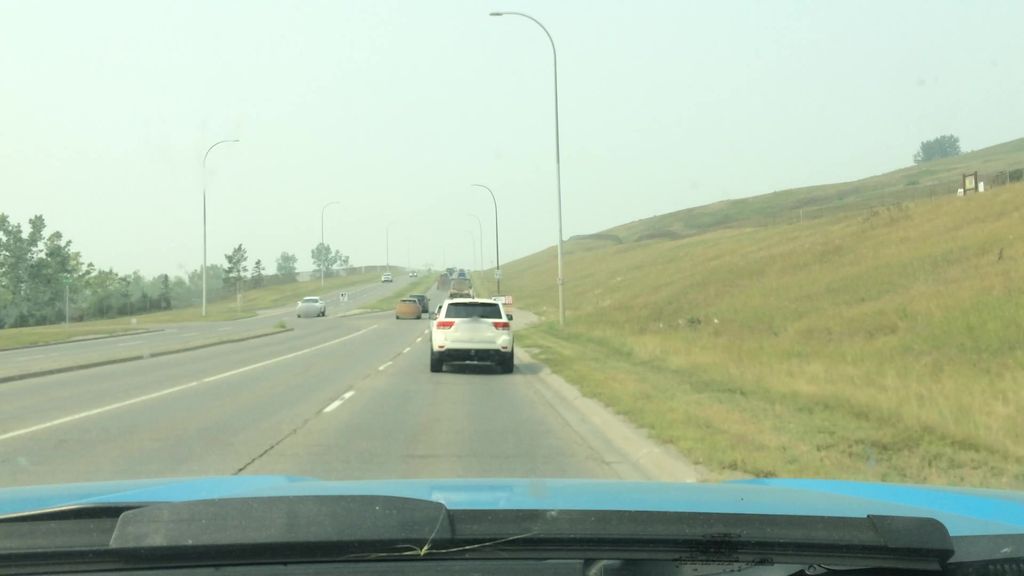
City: calgary